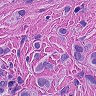
Metastatic tissue present: yes